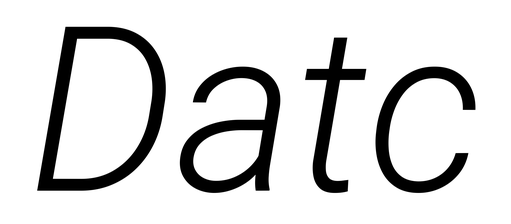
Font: Roboto-Italic_Light_Italic